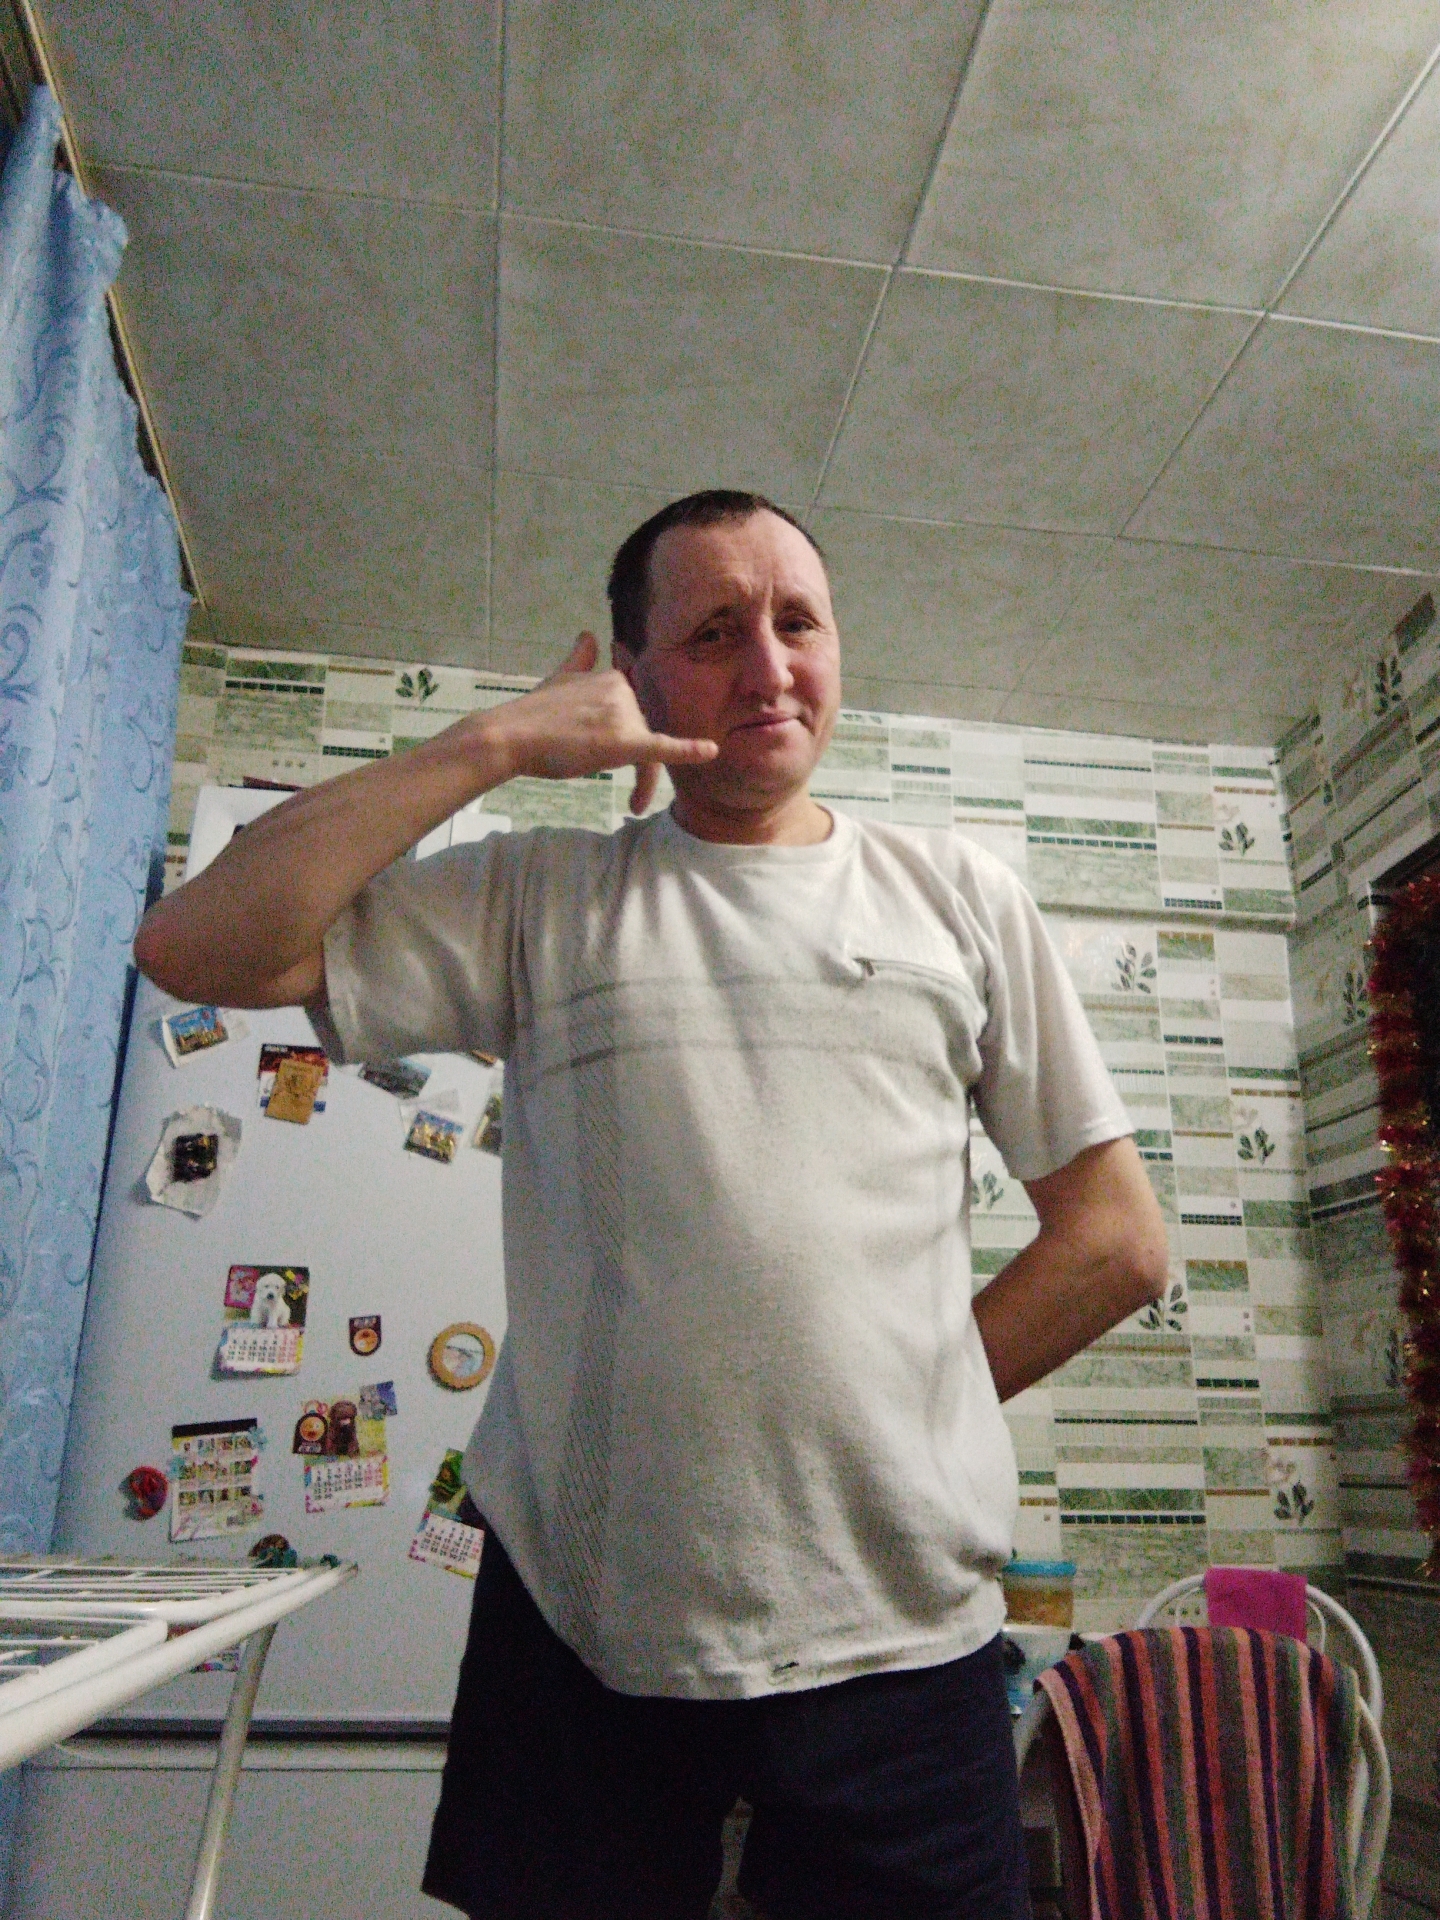
Label: noise